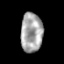
Tissue: prostate
Cell type: Epithelial cells
Senescence score: 0.3576
Nuclear area (px): 845
Mean DAPI intensity: 165.902